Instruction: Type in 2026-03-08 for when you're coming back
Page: home
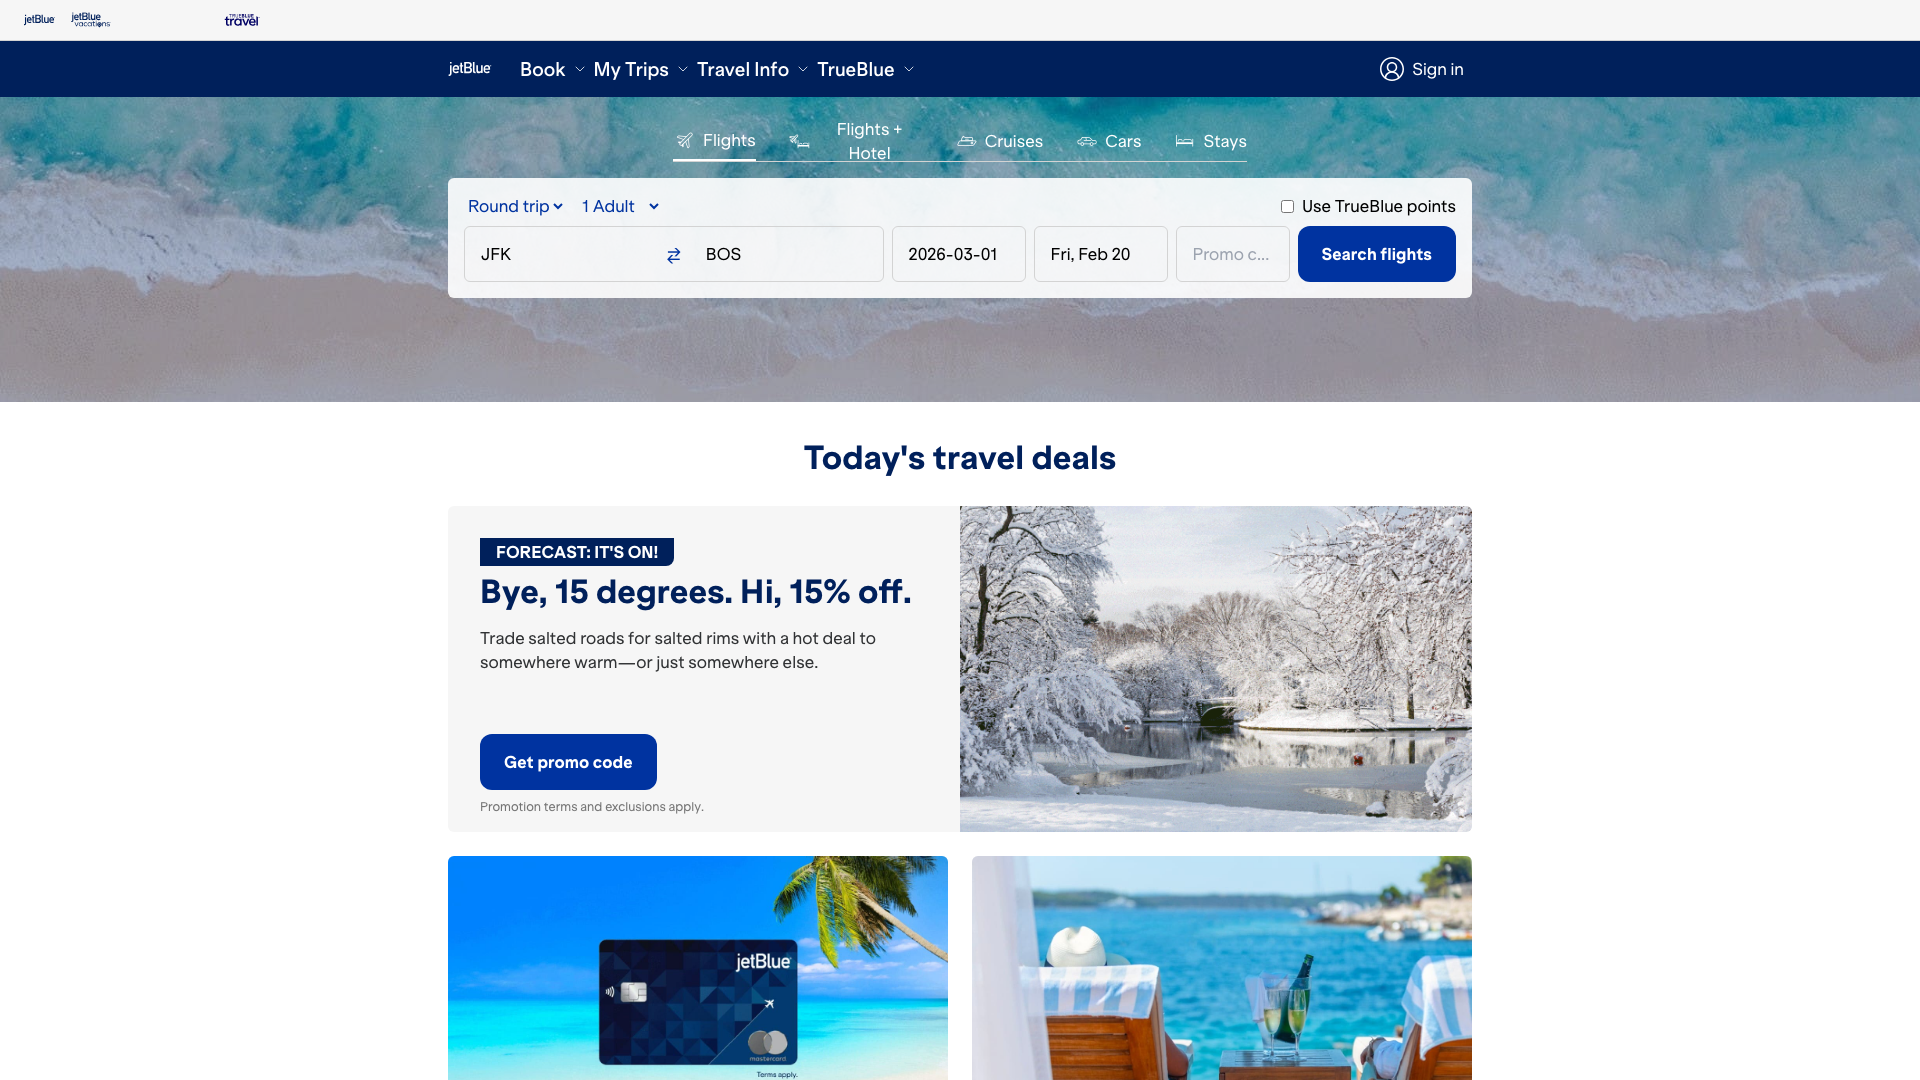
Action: type